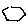
Label: hexagon